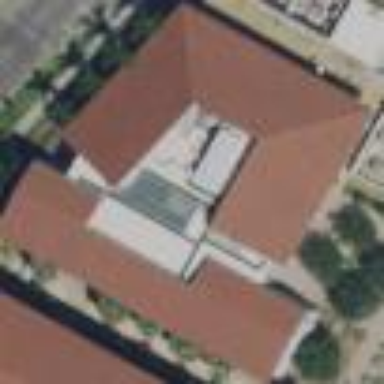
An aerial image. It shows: College building.